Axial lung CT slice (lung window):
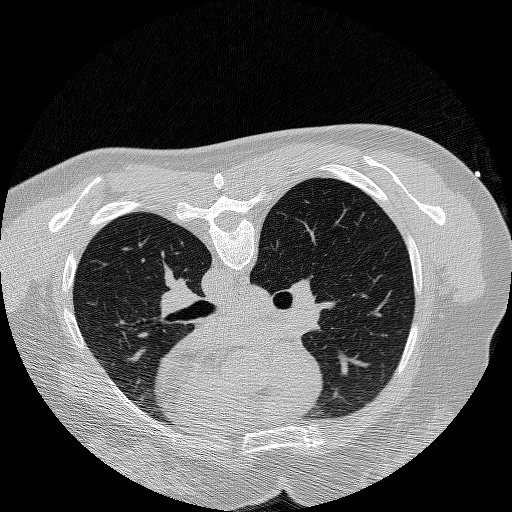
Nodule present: no